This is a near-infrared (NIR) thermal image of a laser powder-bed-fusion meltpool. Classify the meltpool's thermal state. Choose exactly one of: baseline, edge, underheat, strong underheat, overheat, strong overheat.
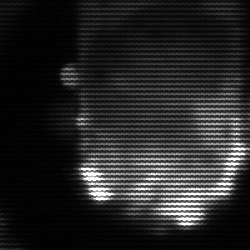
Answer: baseline